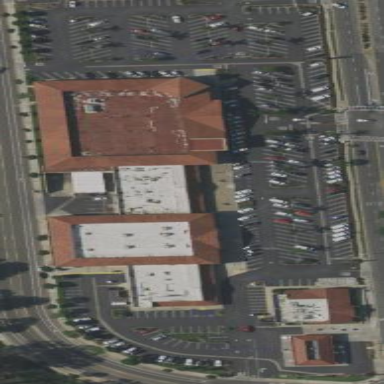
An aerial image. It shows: Retail area.